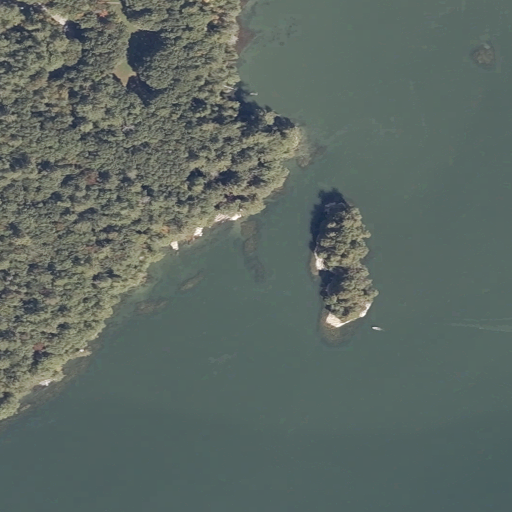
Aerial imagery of island in Maine named Googins Island containing open water, mixed forest, herbaceous wetlands, evergreen forest, deciduous forest, open development, and low intensity development